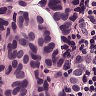
Metastatic tissue present: yes